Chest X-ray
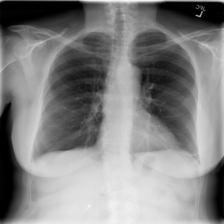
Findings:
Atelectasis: positive
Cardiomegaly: negative
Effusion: negative
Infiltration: negative
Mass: negative
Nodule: negative
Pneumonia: negative
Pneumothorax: negative
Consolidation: negative
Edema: negative
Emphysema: negative
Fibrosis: negative
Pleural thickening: negative
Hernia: negative